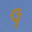
Label: 9